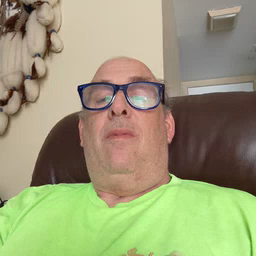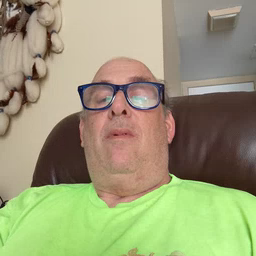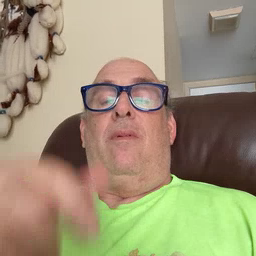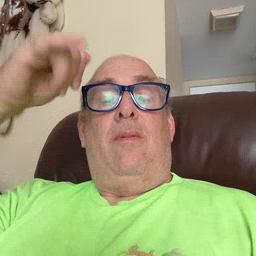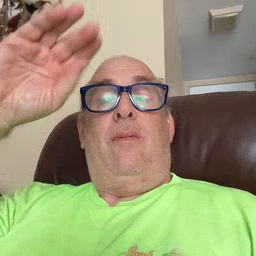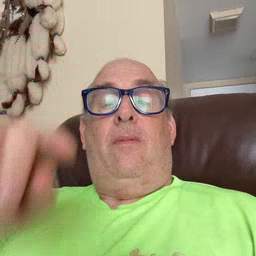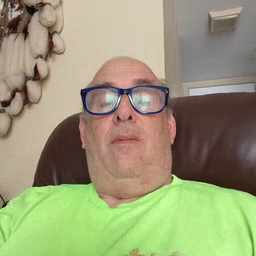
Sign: cowboy